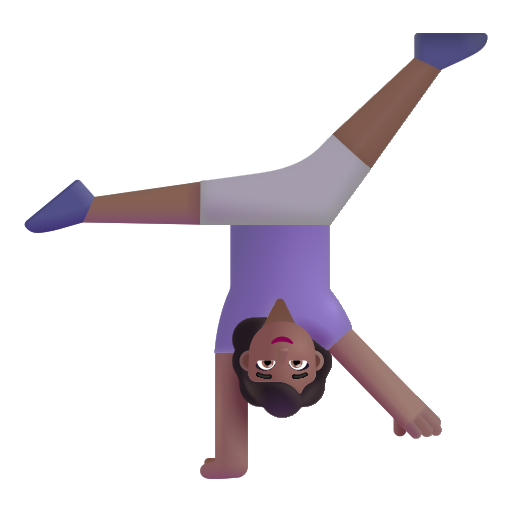
woman cartwheeling color  dark